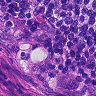
Metastatic tissue present: no